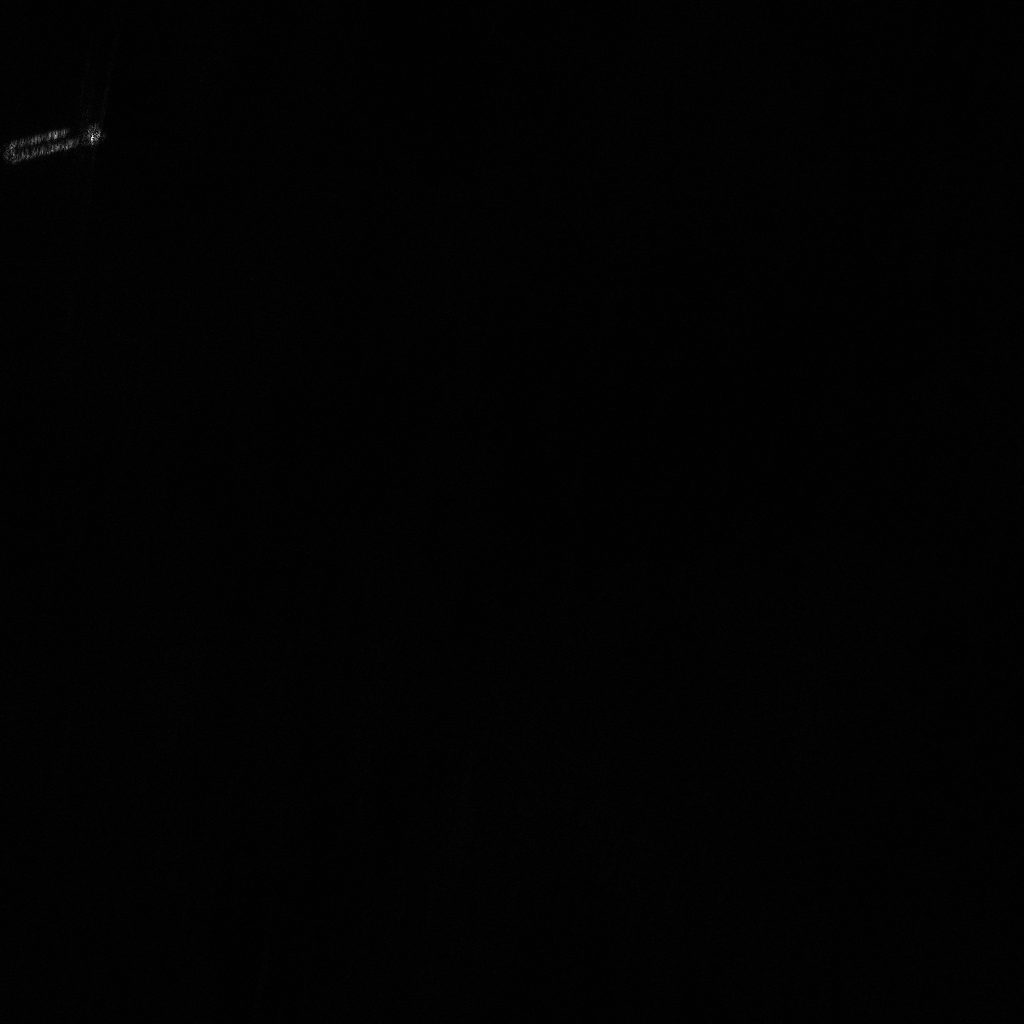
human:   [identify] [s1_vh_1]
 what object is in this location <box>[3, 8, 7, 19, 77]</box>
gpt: <ref>1 large dredger at the top left</ref>